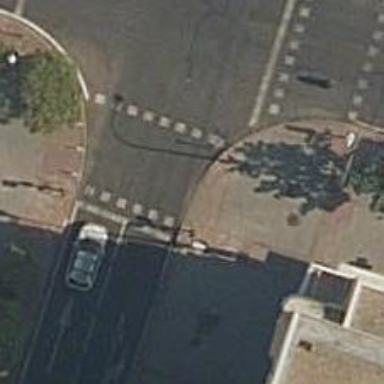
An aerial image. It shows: Raised kerb.